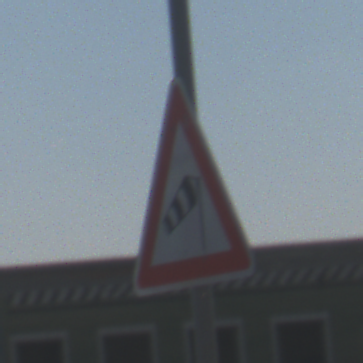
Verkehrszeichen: SeitenwindVonRechts
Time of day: Midday
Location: Outdoor (Suburban)
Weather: PartlyCloudy
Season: NotSpecified
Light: Natural